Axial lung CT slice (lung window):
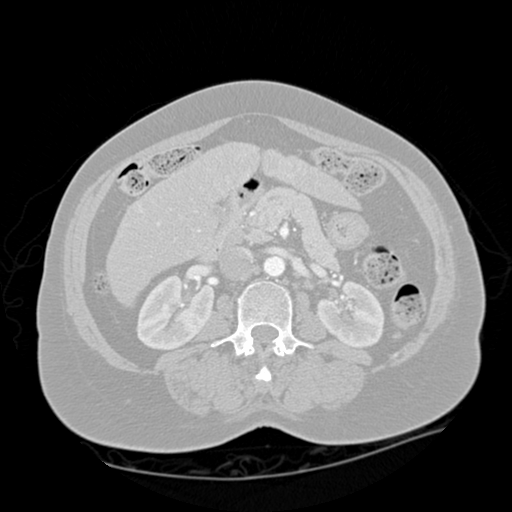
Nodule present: no